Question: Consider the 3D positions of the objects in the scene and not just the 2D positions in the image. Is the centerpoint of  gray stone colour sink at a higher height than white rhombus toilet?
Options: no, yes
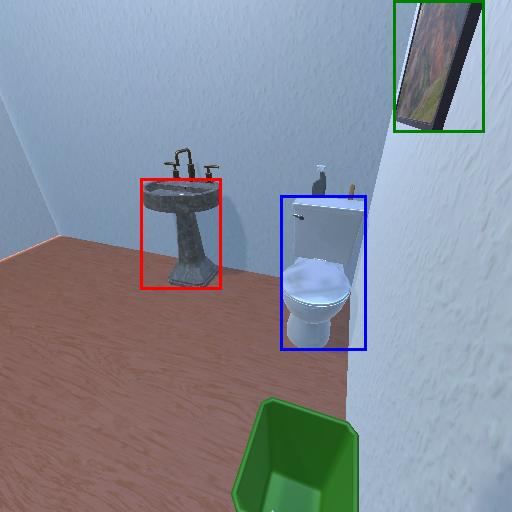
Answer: no